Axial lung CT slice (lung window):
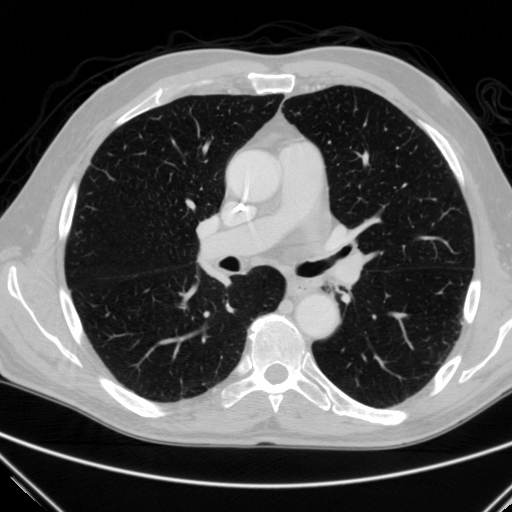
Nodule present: no